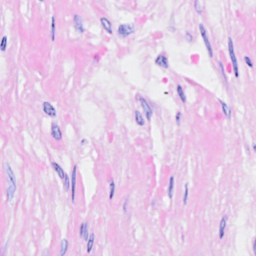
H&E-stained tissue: Breast